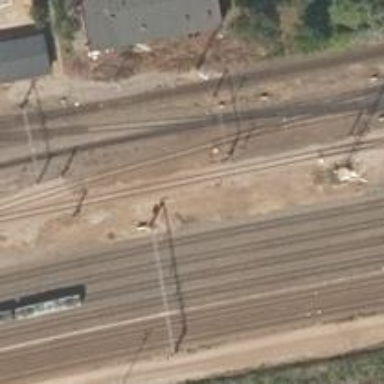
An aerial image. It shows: Railway yard with electrified contact lines.